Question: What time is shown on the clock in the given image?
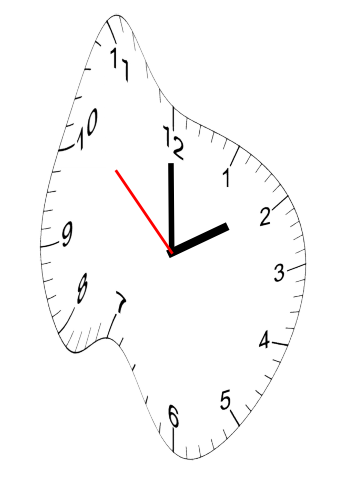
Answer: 01:59:52